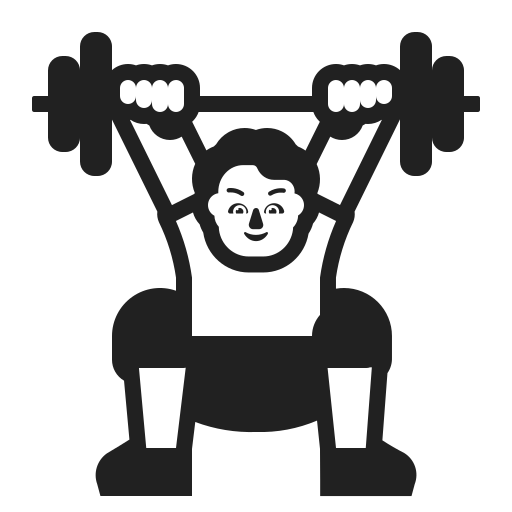
person lifting weights high contrast default